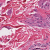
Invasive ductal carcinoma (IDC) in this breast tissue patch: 0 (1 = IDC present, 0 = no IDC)